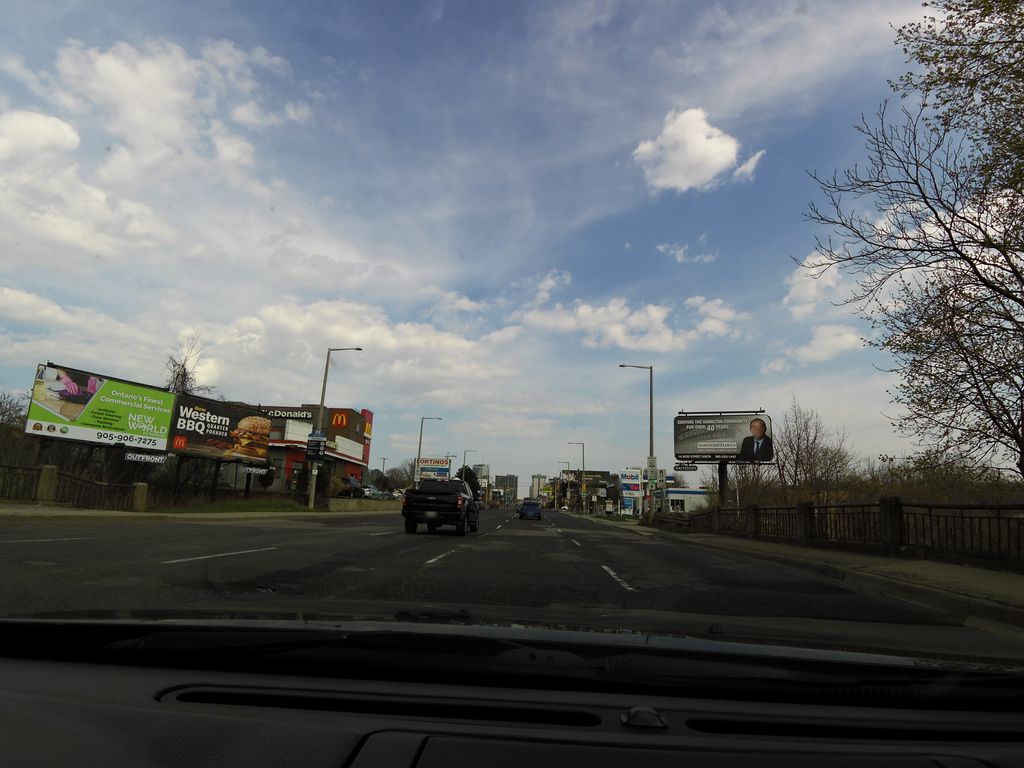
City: hamilton